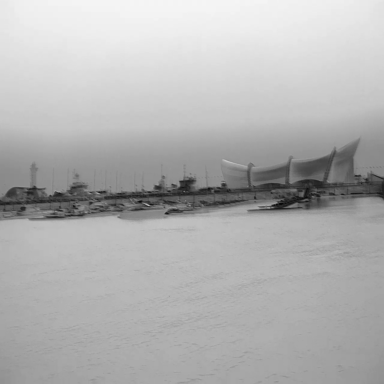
There are 15 objects shown in the infrared image, including four canoes, ten container_ships, and a liner.